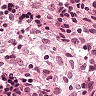
Metastatic tissue present: no